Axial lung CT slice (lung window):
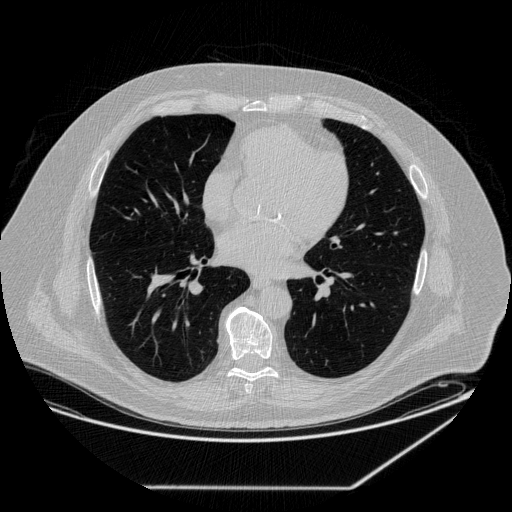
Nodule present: no